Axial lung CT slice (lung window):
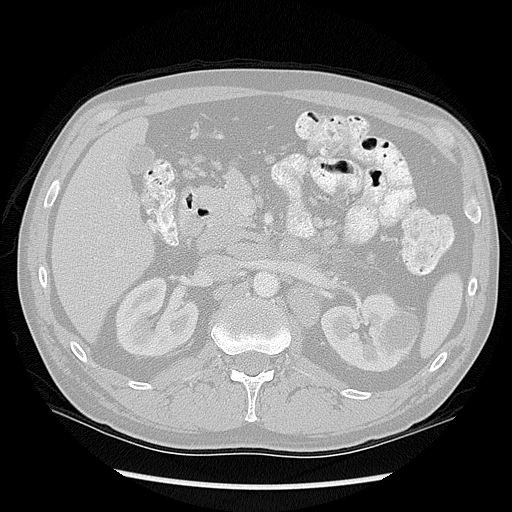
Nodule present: no